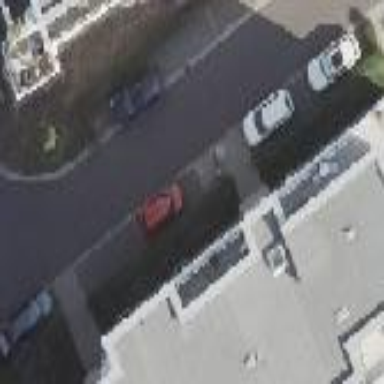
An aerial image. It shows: Parking lane designated for parking.